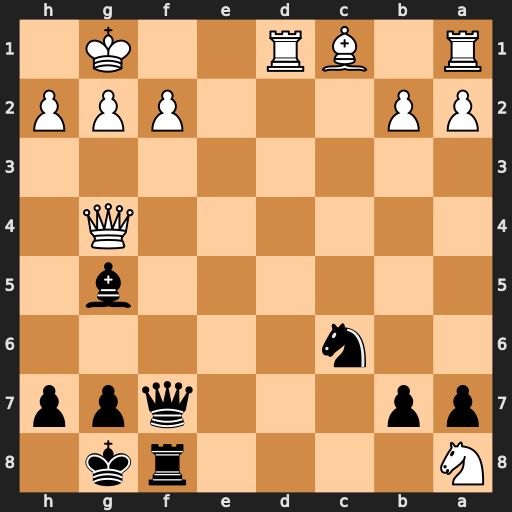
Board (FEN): N4rk1/pp3qpp/2n5/6b1/6Q1/8/PP3PPP/R1BR2K1
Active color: b
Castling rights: -
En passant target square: -
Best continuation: Qxf2+ Kh1 Qf1+ Rxf1 Rxf1#